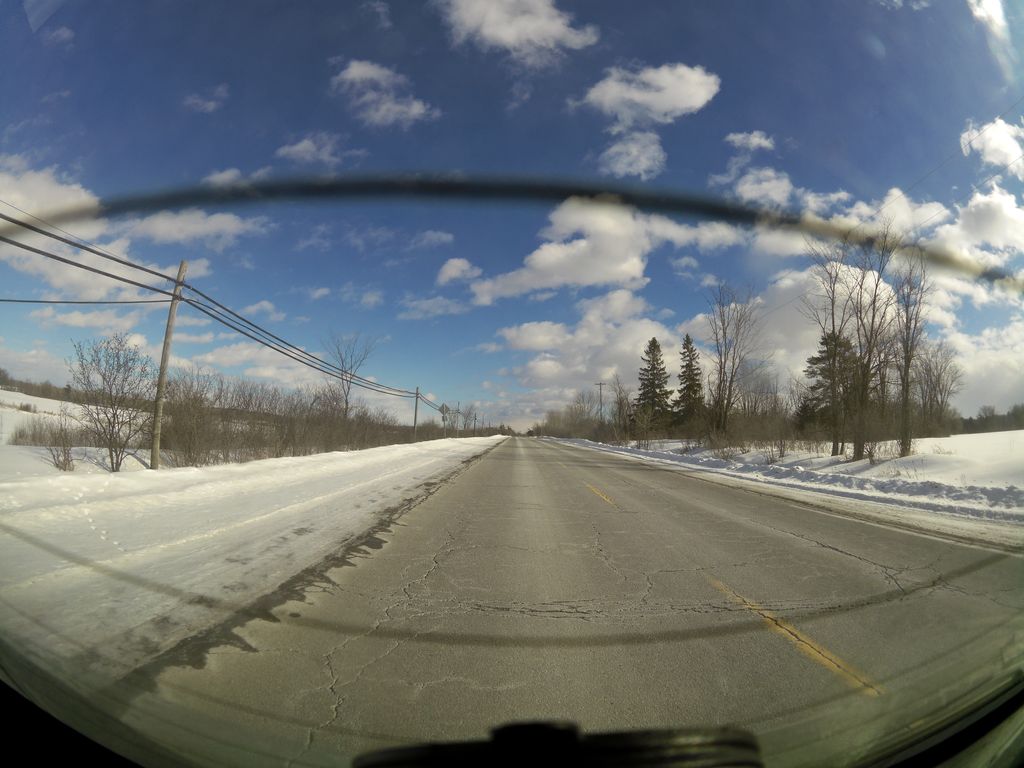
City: ottawa-gatineau